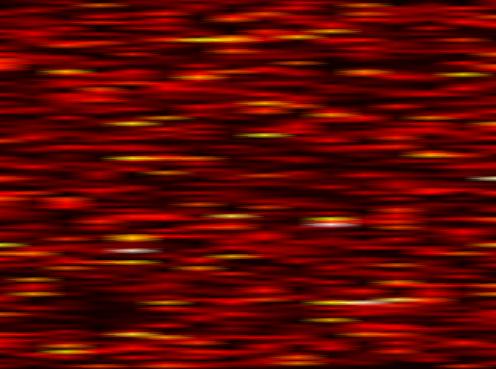
Label: FOFDM